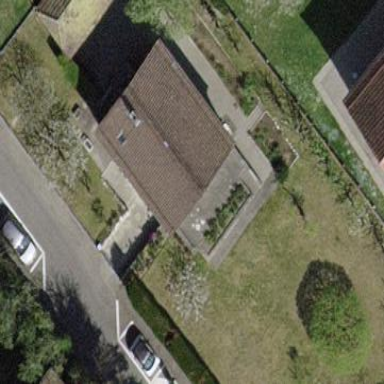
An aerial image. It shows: Garden enclosed by fence.